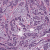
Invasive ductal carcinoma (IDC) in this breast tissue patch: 1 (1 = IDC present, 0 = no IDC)